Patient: sex F, age 59
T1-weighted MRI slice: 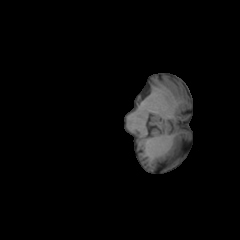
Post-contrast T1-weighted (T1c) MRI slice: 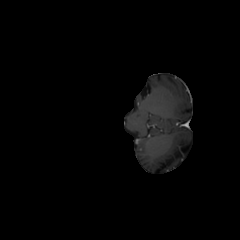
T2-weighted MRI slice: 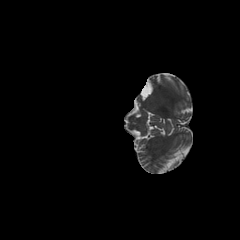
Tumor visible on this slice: no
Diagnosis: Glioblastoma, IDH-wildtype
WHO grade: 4